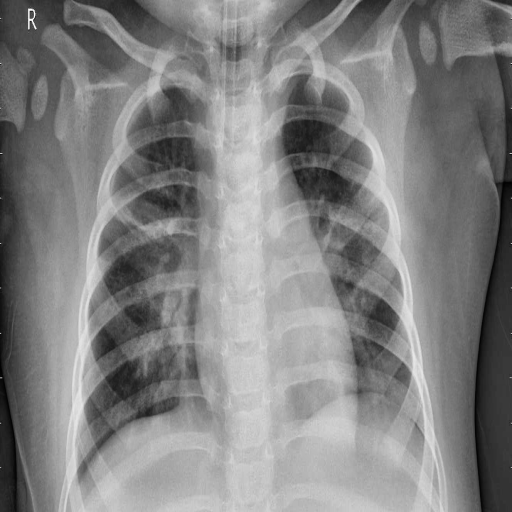
Finding: PNEUMONIA